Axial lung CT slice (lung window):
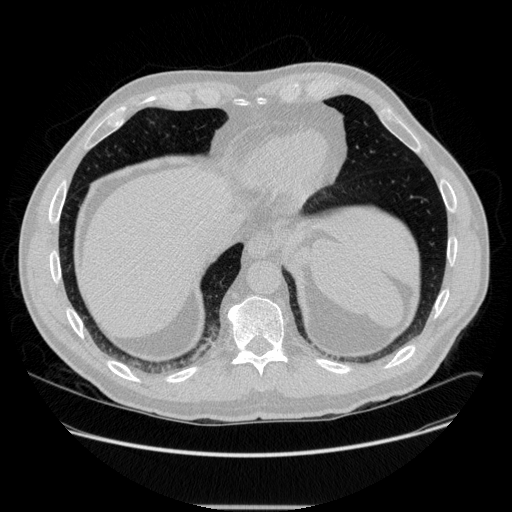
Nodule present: no